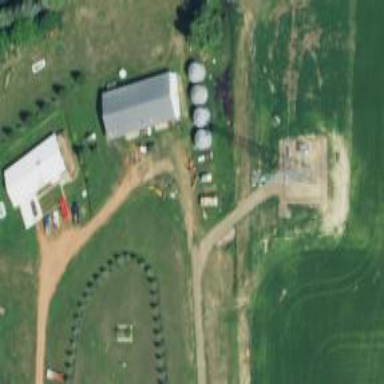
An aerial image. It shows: Silo.